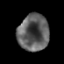
Tissue: prostate
Cell type: Epithelial cells
Senescence score: 0.274
Nuclear area (px): 1111
Mean DAPI intensity: 93.784